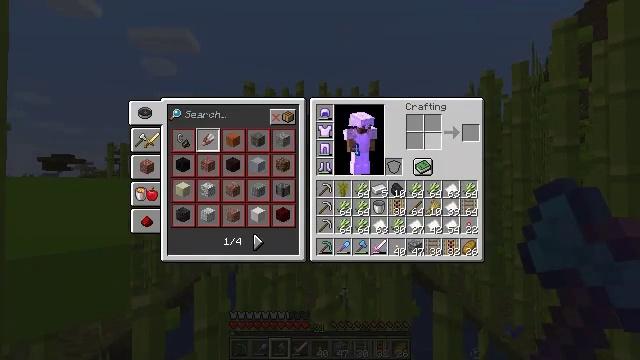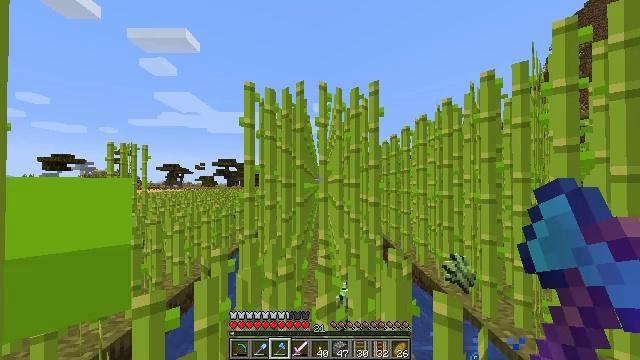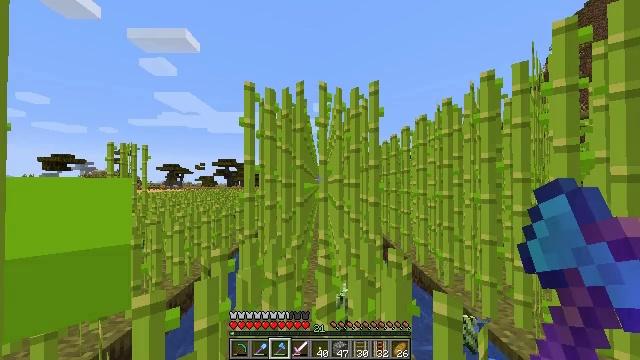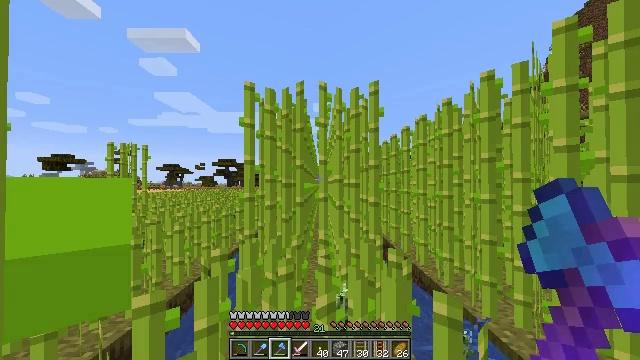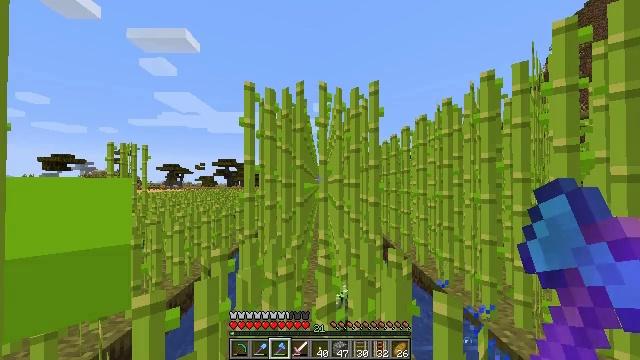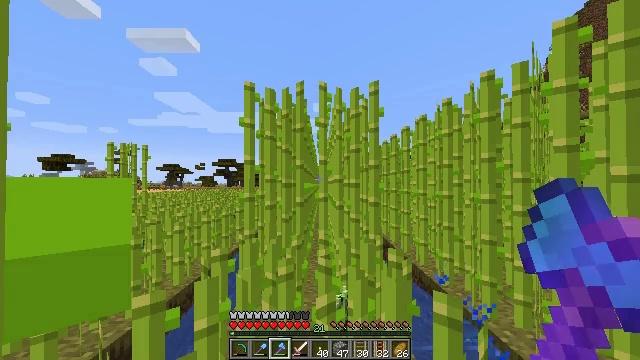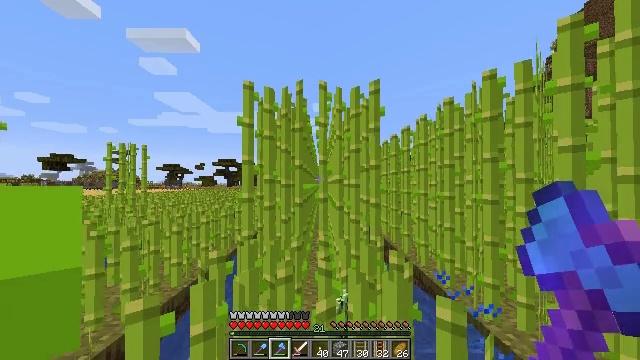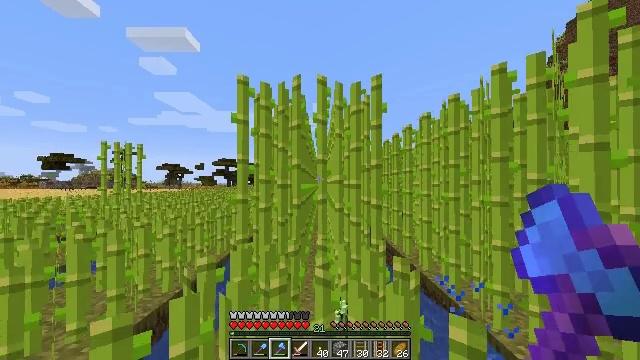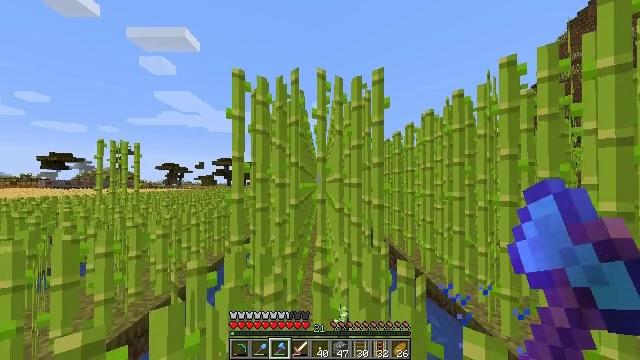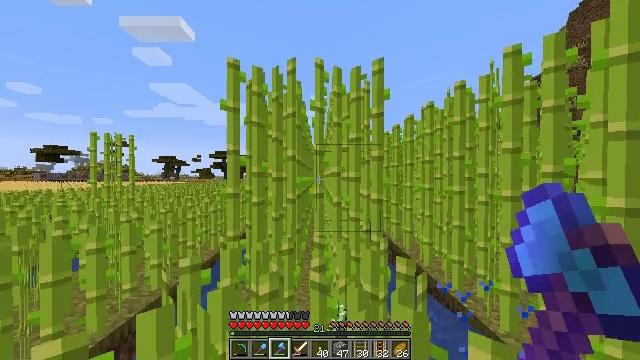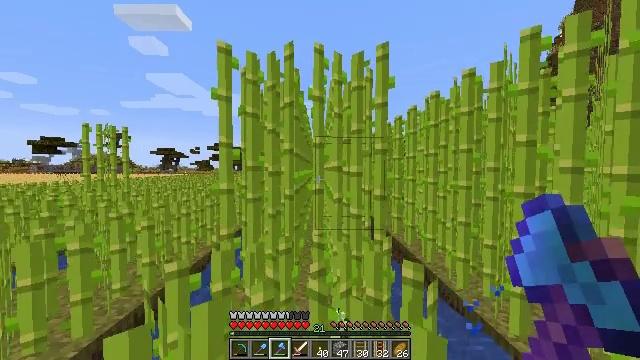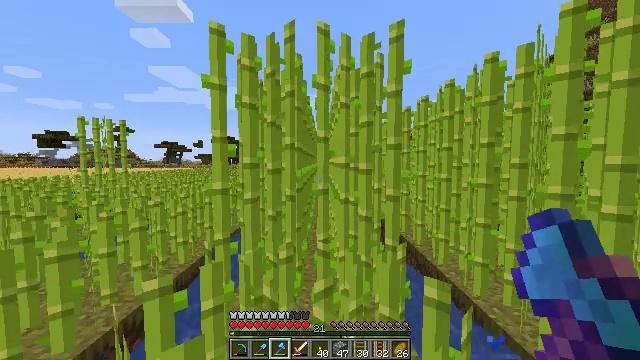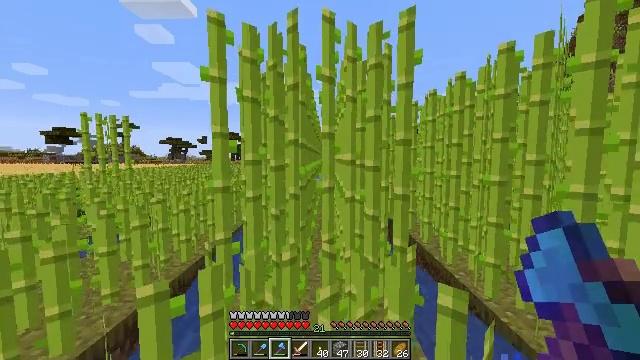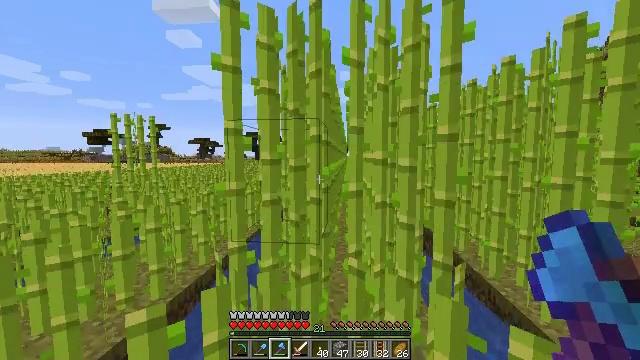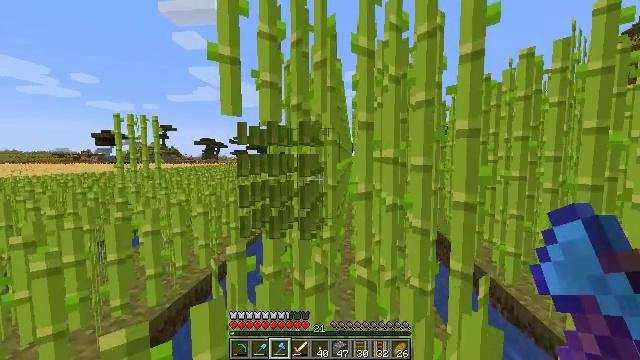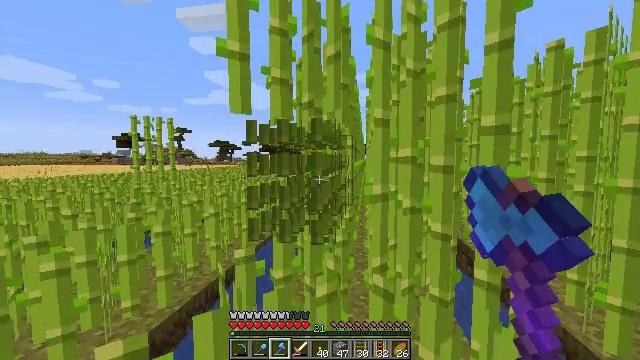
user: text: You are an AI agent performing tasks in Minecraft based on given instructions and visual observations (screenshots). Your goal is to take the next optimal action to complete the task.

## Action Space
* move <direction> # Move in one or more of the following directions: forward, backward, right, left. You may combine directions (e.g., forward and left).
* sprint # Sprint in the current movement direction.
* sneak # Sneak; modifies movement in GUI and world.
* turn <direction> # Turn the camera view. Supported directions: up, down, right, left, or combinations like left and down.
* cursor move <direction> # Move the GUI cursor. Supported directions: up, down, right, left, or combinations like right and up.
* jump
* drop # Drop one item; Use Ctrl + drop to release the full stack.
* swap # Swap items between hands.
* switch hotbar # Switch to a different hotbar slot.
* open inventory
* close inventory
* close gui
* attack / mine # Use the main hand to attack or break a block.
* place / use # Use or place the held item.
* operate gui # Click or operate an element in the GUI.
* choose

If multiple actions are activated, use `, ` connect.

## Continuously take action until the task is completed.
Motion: motion action
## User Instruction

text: Gather sugar cane for crafting.
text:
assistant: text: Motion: no_op
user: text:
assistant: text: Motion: close gui
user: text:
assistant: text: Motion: no_op
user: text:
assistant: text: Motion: no_op
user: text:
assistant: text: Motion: no_op
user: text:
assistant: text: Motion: move forward
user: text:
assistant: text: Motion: move forward
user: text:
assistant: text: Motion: move forward
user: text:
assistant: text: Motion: move forward, turn down
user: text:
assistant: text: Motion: move forward, turn down
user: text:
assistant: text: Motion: move forward, turn down
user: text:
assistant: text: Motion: move forward
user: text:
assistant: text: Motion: move forward, turn left
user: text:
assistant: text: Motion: move forward, turn left, attack / mine
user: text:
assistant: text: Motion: move forward, turn left, attack / mine
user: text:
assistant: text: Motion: move forward, turn left, attack / mine
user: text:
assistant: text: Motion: move forward, attack / mine
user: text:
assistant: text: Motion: move forward, turn right, attack / mine
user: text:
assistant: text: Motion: move forward, turn right, attack / mine
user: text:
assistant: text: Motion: move forward, turn right, attack / mine
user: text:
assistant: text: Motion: move forward, turn right, attack / mine
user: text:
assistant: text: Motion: move forward, attack / mine
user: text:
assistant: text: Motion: move forward, attack / mine
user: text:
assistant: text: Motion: move forward, attack / mine
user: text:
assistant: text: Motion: move forward, turn left, attack / mine
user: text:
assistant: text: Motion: move forward, turn left, attack / mine
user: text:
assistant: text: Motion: move forward, turn left, attack / mine
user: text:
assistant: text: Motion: move forward, turn left, attack / mine
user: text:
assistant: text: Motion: move forward, attack / mine
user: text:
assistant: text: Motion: move forward, attack / mine